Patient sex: F
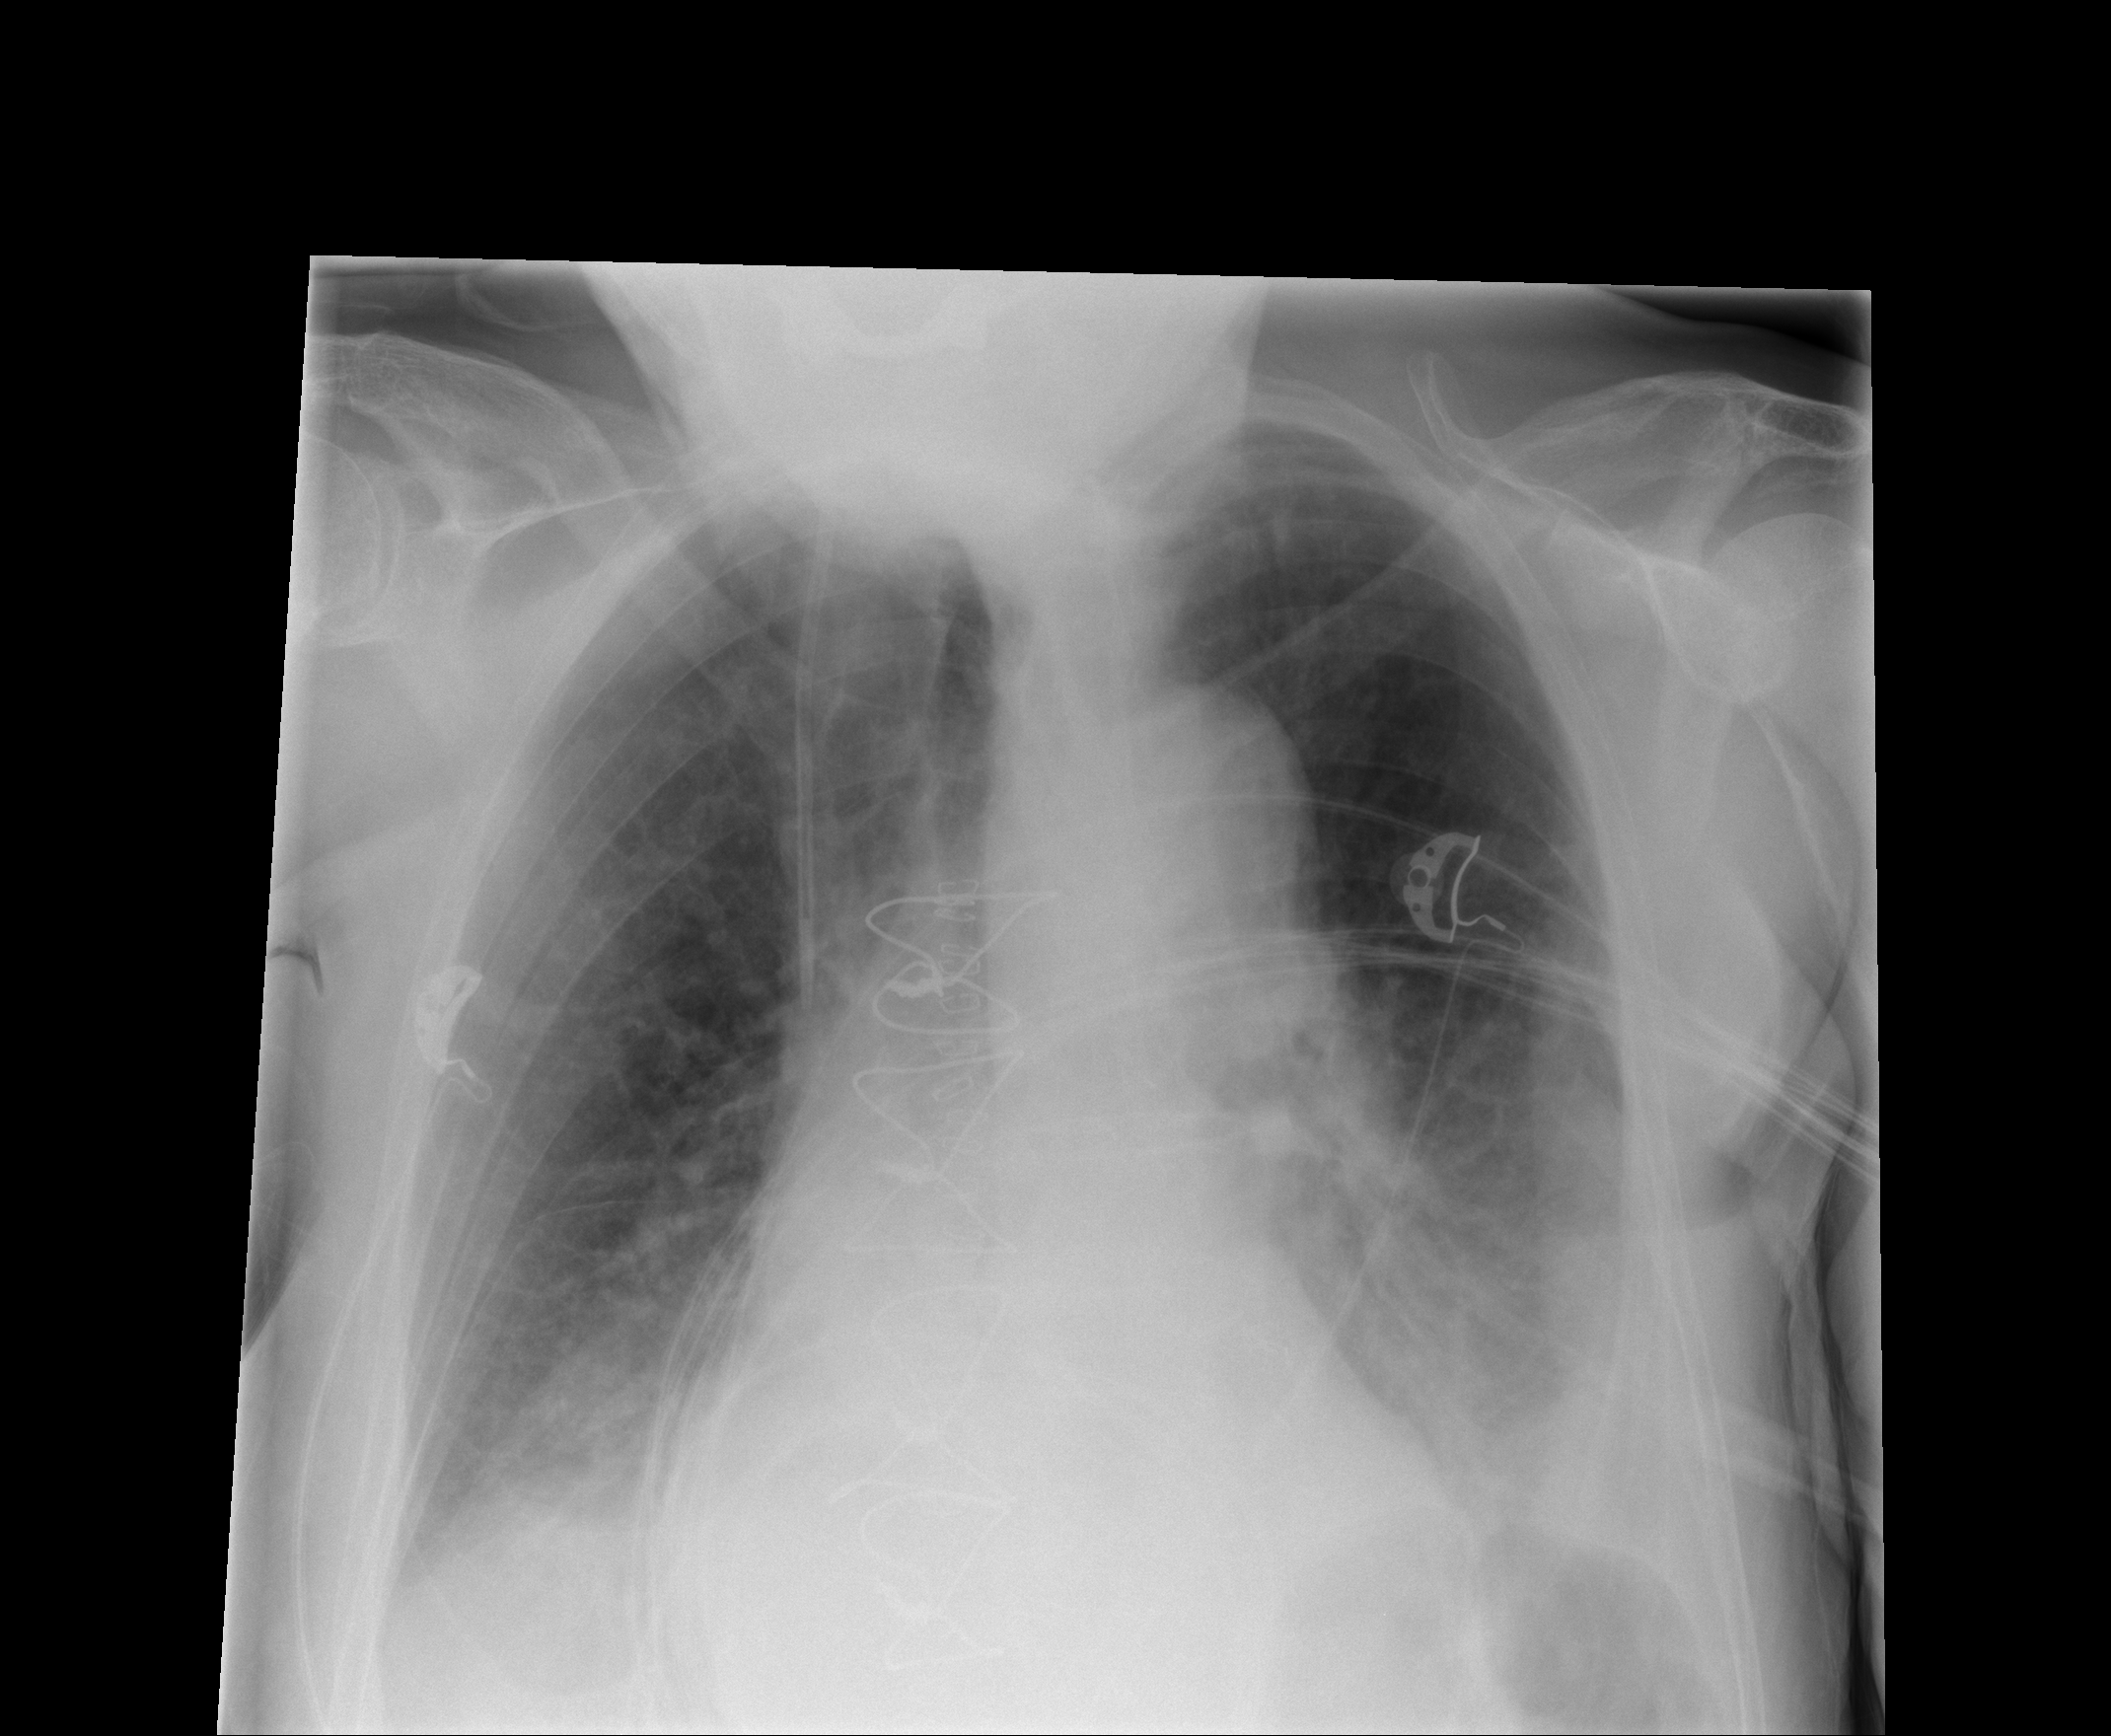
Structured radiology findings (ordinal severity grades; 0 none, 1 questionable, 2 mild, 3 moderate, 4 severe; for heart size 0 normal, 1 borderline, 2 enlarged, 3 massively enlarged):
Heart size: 2
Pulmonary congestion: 0
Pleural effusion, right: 1
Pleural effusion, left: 2
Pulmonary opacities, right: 0
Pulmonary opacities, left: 0
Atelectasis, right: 0
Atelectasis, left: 2